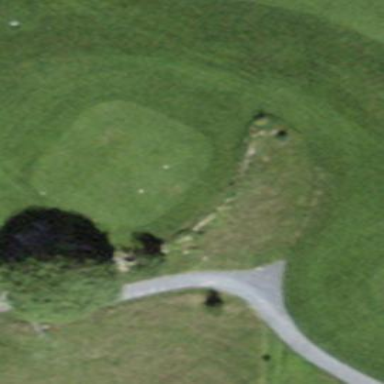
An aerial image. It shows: Golf tee.